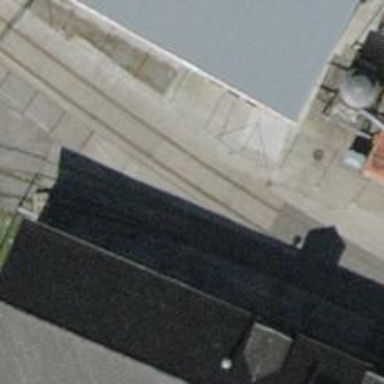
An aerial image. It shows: Disused railway yard with one track.